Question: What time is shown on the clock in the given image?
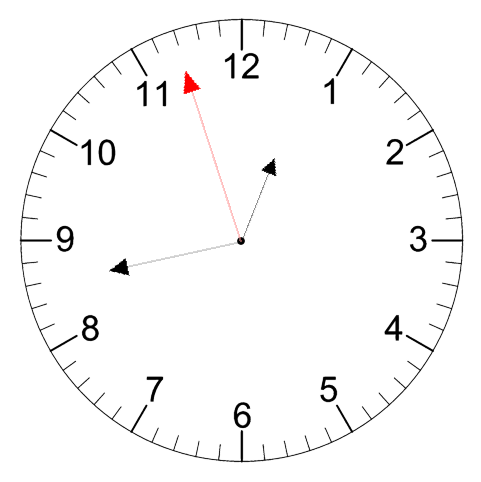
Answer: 12:42:57